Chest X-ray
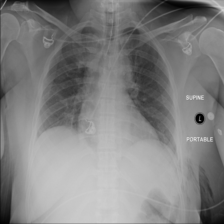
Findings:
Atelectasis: negative
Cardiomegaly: negative
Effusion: negative
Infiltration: negative
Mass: negative
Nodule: positive
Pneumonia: negative
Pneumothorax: negative
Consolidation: negative
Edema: negative
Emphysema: positive
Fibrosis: negative
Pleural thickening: negative
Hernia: negative